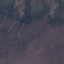
Land use / land cover: HerbaceousVegetation